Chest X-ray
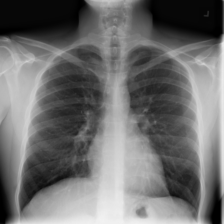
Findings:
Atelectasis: negative
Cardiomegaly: negative
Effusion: negative
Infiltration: negative
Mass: negative
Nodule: negative
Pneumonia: negative
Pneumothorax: negative
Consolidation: negative
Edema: negative
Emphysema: negative
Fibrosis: negative
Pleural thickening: negative
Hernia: negative